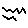
Label: zigzag